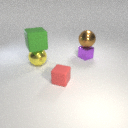
small purple metal cube to the right of small red rubber cube